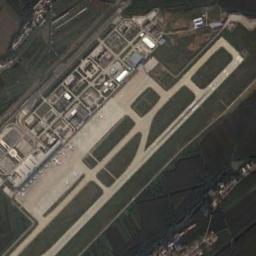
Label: airport